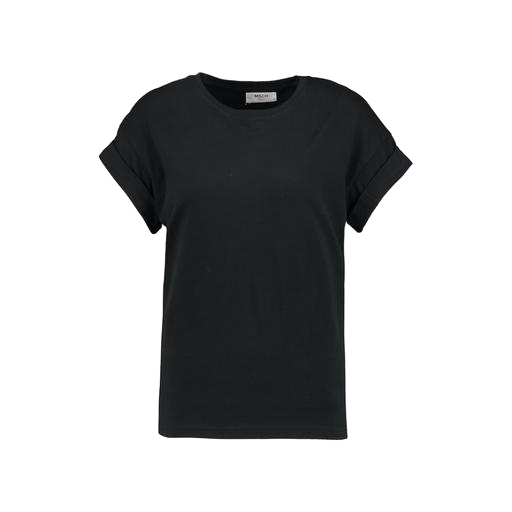
black women's rolled sleeve crew t-shirt, black rolled sleeve crewneck tee, black t-shirt basique jersey, white background